Question: I have a scatter plot :
'''
fig,ax = plt.subplots(figsize=(6,5),dpi=200)
ax.scatter(df1['id'],df1['resellers'],c='red',s=df1['ips']/80,label='AS Size = IPs seen in dnsdb')
ax.set_xticks([1,2,4,6,8,10,12,14,16,18,20])
ax.set_xlim(-1,22)
ax.legend(
scatterpoints=1,
loc='best',
ncol=1,
fontsize=12)
'''
I am wondering how can I change the shape and size of the bubble in the legend to rectangular and smaller size. Can anybody help?
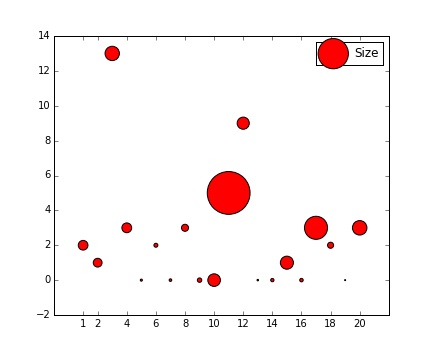
Answer: You can change the size of the symbol in the legend using the 'markerscale' keyword. For example,
'''
ax.legend(
scatterpoints=1,
loc='best',
ncol=1,
markerscale=0.5,
fontsize=12)
'''
will reduce the symbol size by a factor 2.